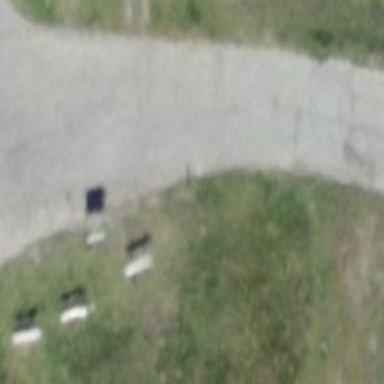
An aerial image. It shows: Bench.